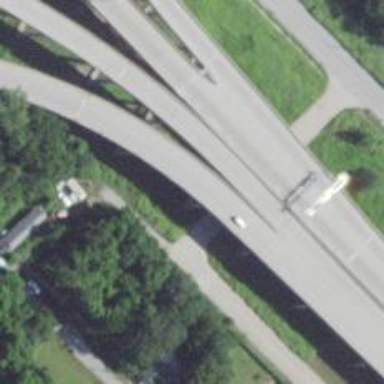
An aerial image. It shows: Bridge on motorway link.